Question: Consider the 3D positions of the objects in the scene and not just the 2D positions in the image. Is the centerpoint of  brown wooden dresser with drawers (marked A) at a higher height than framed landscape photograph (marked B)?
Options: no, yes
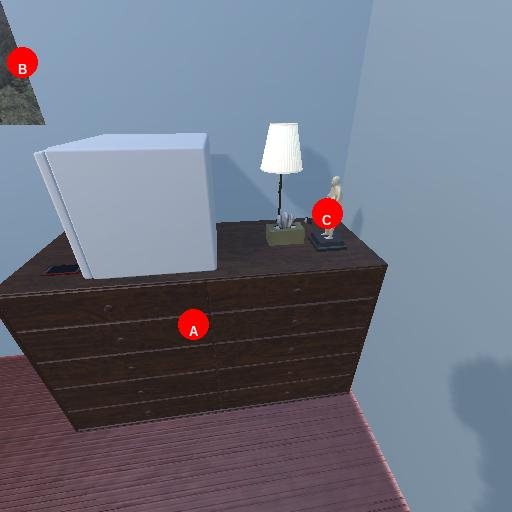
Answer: no